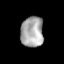
Tissue: prostate
Cell type: Fibroblasts
Senescence score: 0.7031
Nuclear area (px): 681
Mean DAPI intensity: 168.395